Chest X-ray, PA view. Patient: 47 years old, sex M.
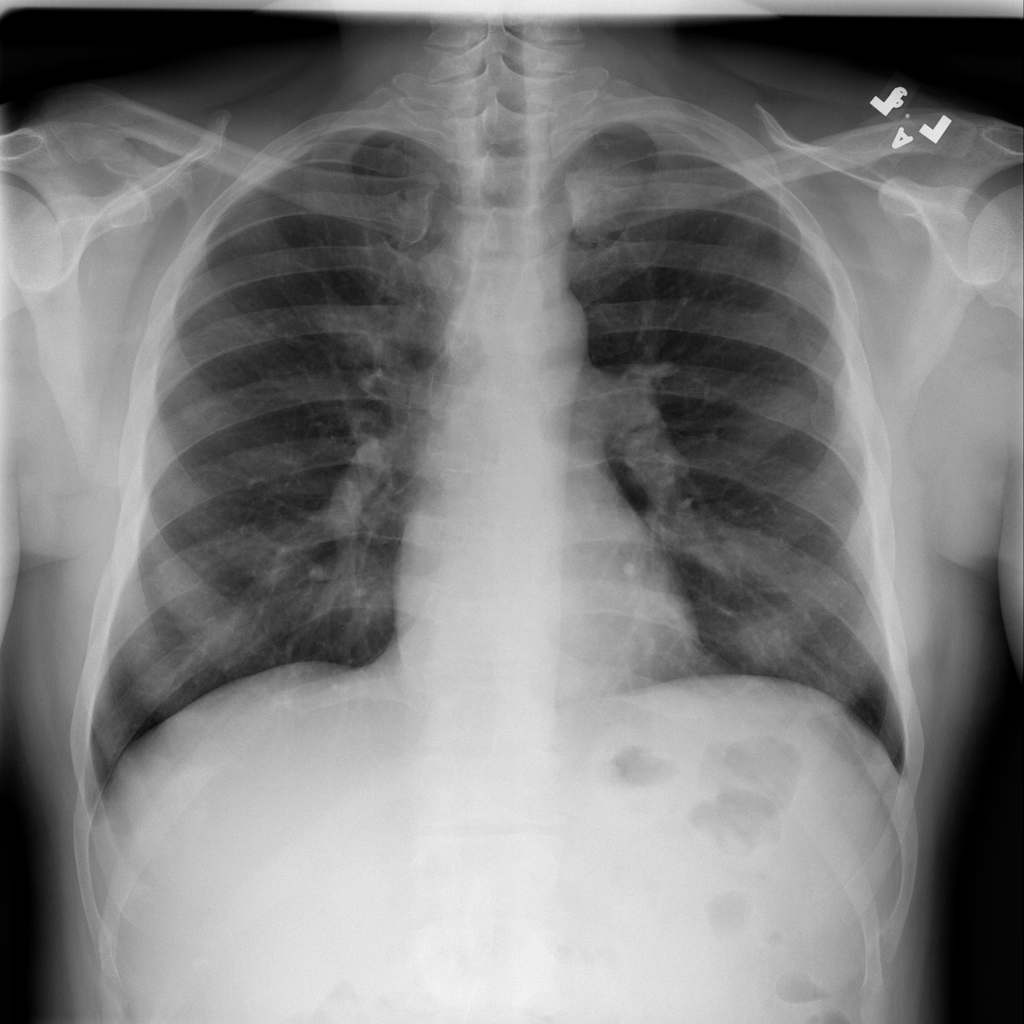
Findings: No Finding